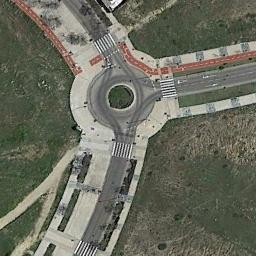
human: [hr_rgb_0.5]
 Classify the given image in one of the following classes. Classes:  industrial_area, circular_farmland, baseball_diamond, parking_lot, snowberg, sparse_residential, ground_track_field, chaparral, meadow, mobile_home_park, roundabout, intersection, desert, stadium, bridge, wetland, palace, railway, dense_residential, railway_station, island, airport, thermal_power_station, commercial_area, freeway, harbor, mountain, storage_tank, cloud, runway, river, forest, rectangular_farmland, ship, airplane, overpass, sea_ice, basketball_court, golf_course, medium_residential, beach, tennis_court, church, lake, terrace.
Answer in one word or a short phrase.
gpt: roundabout